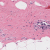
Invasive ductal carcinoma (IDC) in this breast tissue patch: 0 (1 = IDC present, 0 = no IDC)